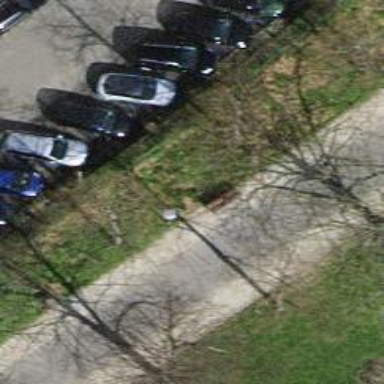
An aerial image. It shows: Brown bench in the vicinity.